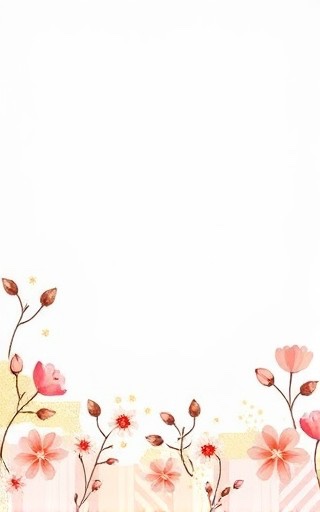
Category: Anniversary